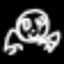
Label: frog